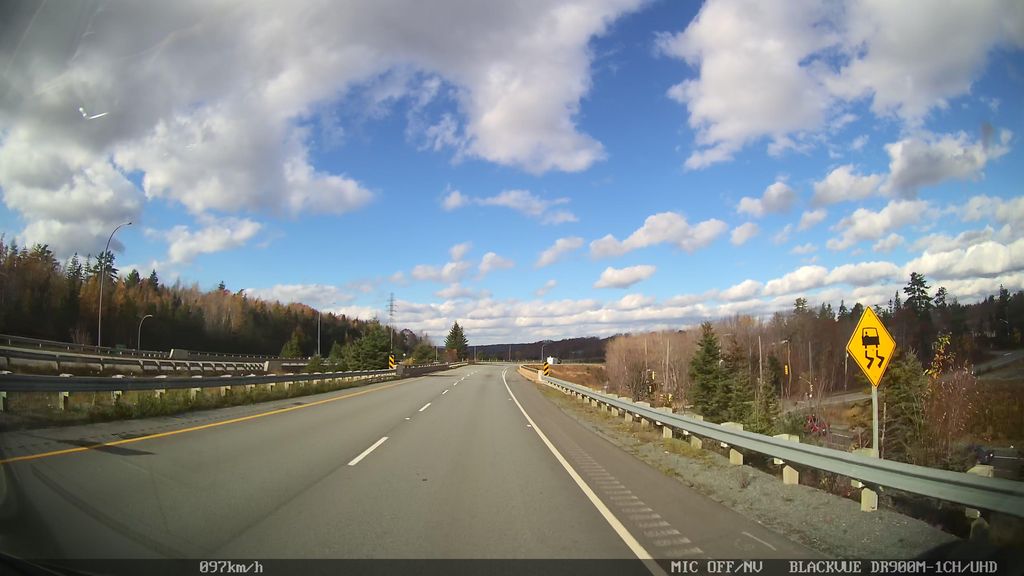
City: halifax